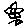
Label: flower